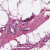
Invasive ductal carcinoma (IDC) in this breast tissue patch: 0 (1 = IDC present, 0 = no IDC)